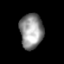
Tissue: lung
Cell type: Myeloid cells
Senescence score: 0.2047
Nuclear area (px): 798
Mean DAPI intensity: 145.485